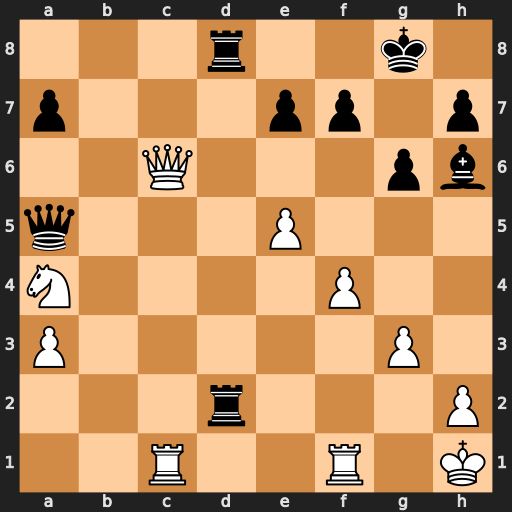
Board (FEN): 3r2k1/p3pp1p/2Q3pb/q3P3/N4P2/P5P1/3r3P/2R2R1K
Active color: w
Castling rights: -
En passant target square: -
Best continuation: Rc5 Rd1 Rxa5